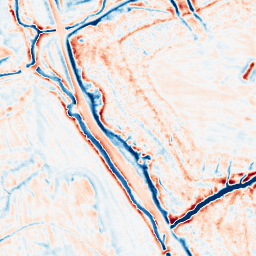
Category: edge_preserving
Decomposition family: bilateral
Decomposition parameters: d: 15
sigma_color: 100
sigma_space: 75
Upsampling method: sinc_hamming
Upsampling parameters: scale: 2
kernel_size: 4
Upsampling scale: 2